【题型】选择题　【知识点】立体几何　【难度】easy
在长方体$ABCD-A_1B_1C_1D_1$中，$AB=2,AD=AA_1=3$，球$A$是以$A$为球心，以$1$为半径的球.动点$P$在矩形$BCC_1B_1$的内部及其边界上运动，且$P$到球$A$的球面上的点的最小距离为$2$，则点$P$的轨迹长度为（ ）\\[6pt]
\noindent
A．$2\pi$ \qquad B．$\pi$ \qquad C．$\sqrt{5}\pi$ \qquad D．$\dfrac{\sqrt{5}}{2}\pi$\\[6pt]
【解答】
\textbf{【答案】}D\\[6pt]
\noindent
\textbf{【分析】}利用球面截平面得圆弧，再结合弧长公式即可求解.\\[6pt]
\noindent
\textbf{【详解】}由题意可得，动点$P$在矩形$BCC_1B_1$的内部及其边界上运动，且$P$到球$A$的球面上的点的最小距离为$2$，则动点$P$一定在以$A$为球心，以$3$为半径的球面上，\\
再由动点$P$在矩形$BCC_1B_1$的内部及其边界上运动，则矩形面$BCC_1B_1$截以$A$为球心，以$3$为半径的球面可得圆弧$MN$，如图，\\[6pt]

因为$AM=AN=3,AB=2$，结合勾股定理可得：$MB=NB=\sqrt{5}$，\\
所以圆弧$MN=\dfrac{\pi}{2}\times\sqrt{5}=\dfrac{\sqrt{5}}{2}\pi$，\\[6pt]
\noindent
故选：D.
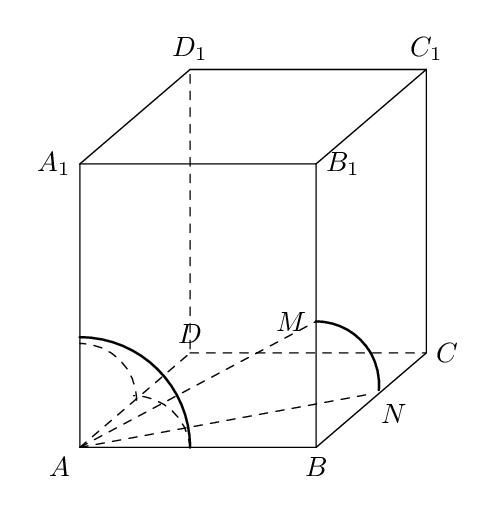